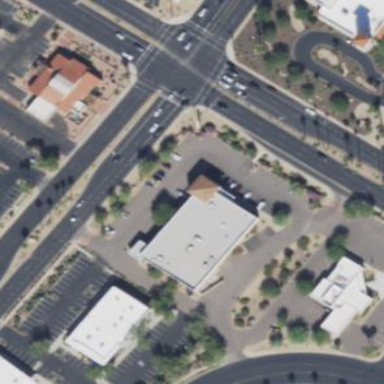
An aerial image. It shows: Building that is pharmacy providing healthcare services.